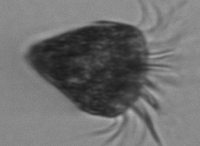
Label: Strombidium_morphotype2